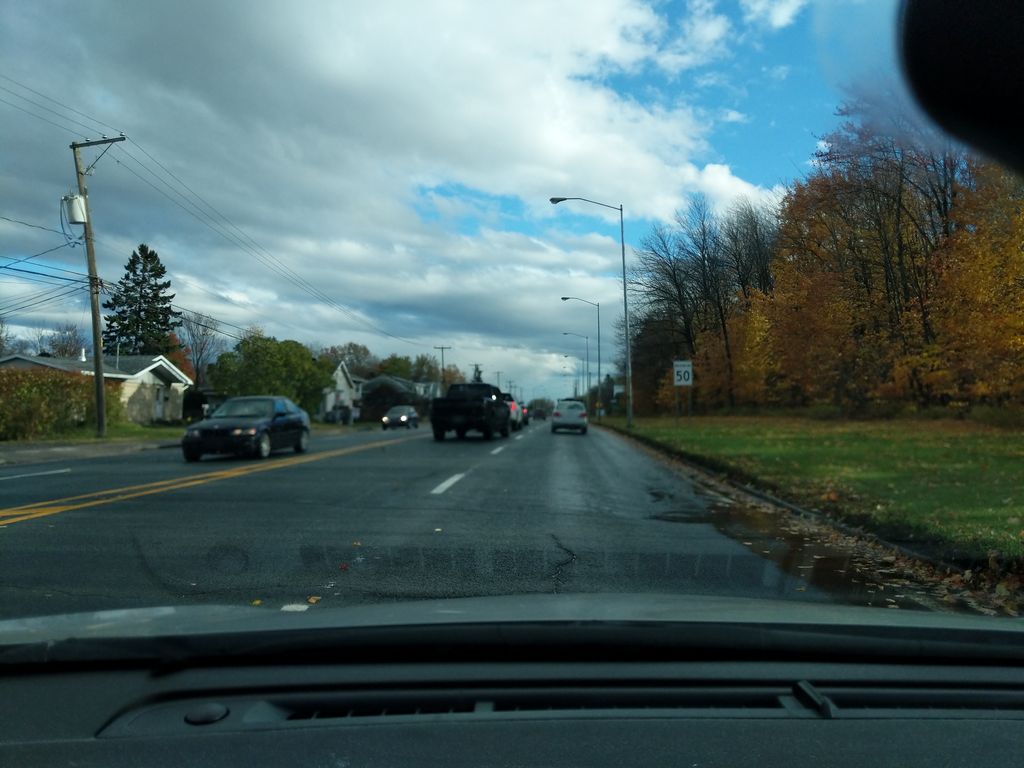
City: quebec_city